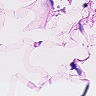
Metastatic tissue present: no